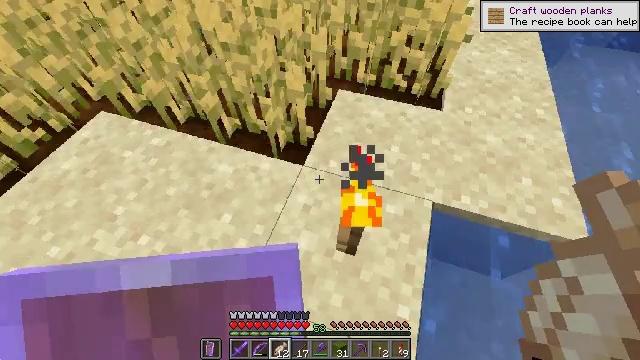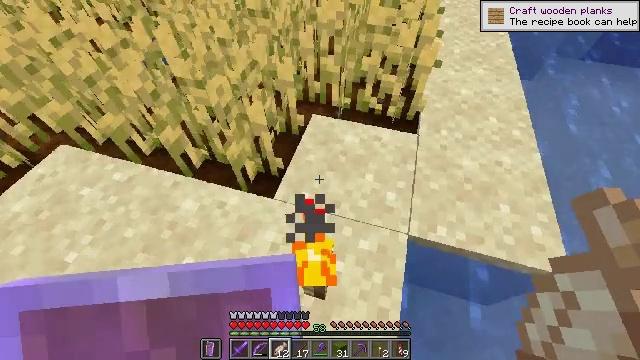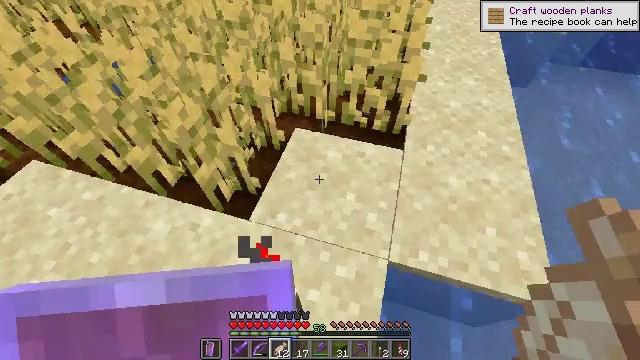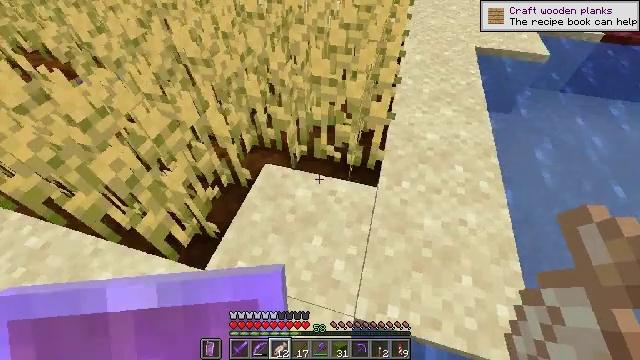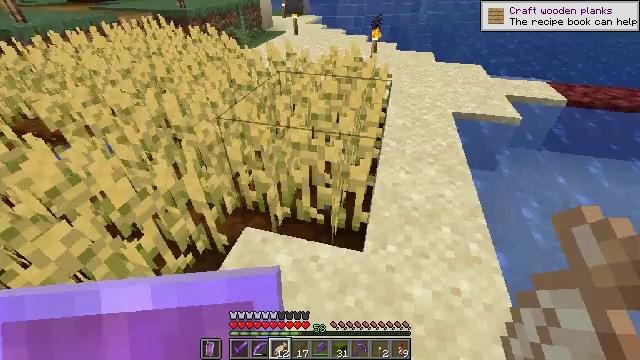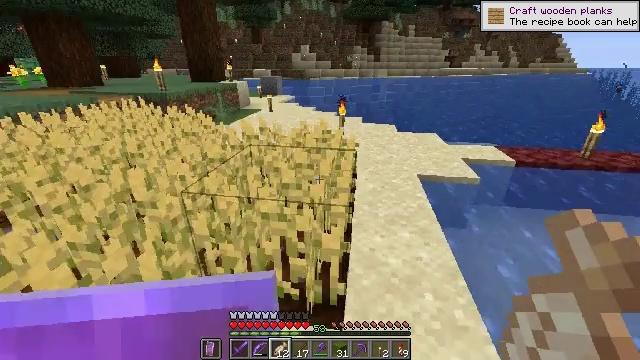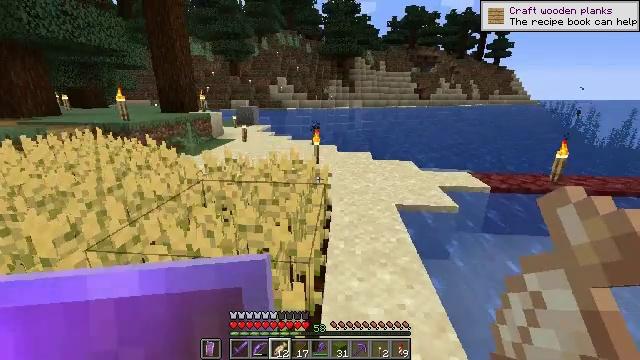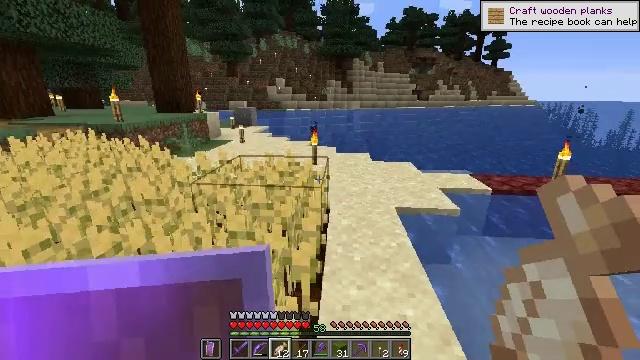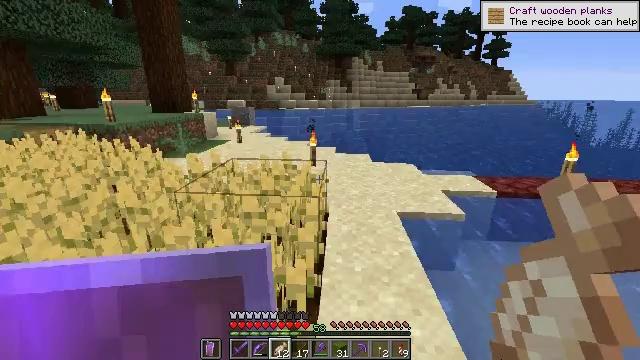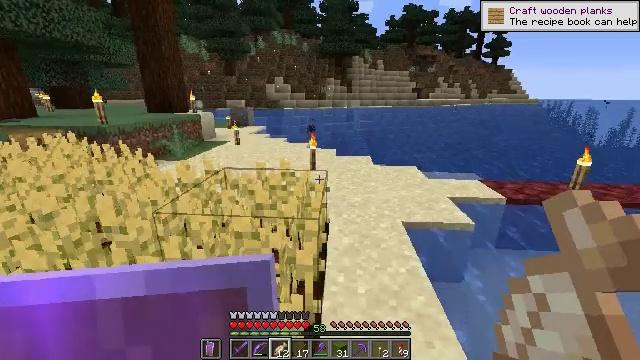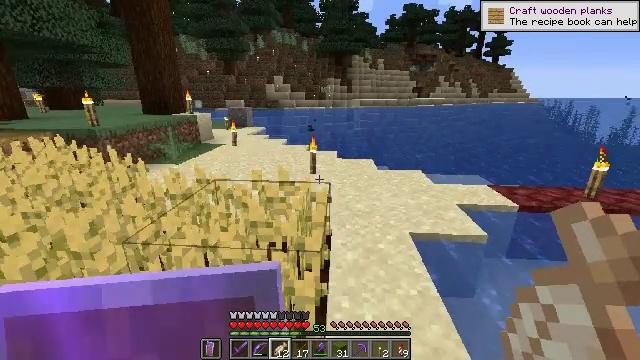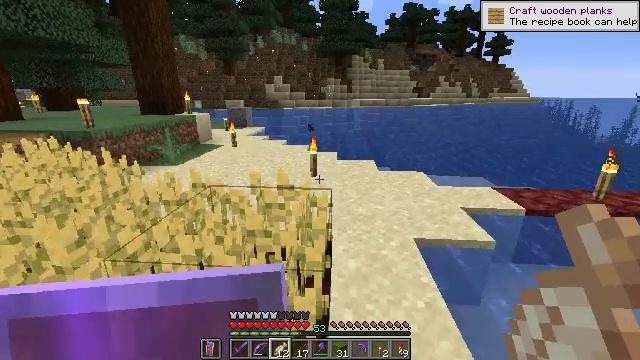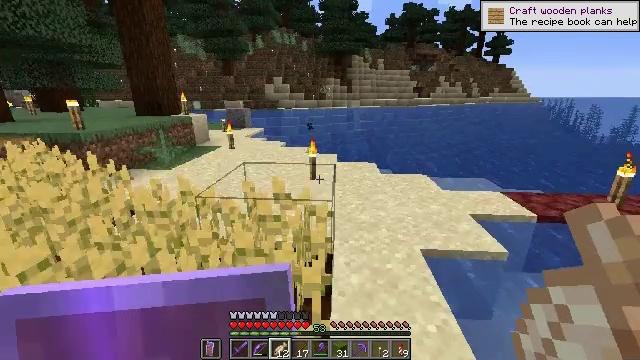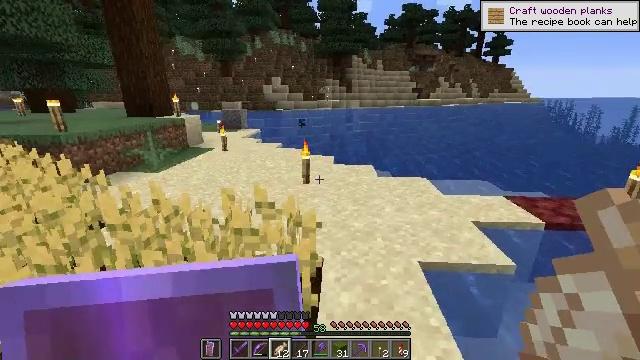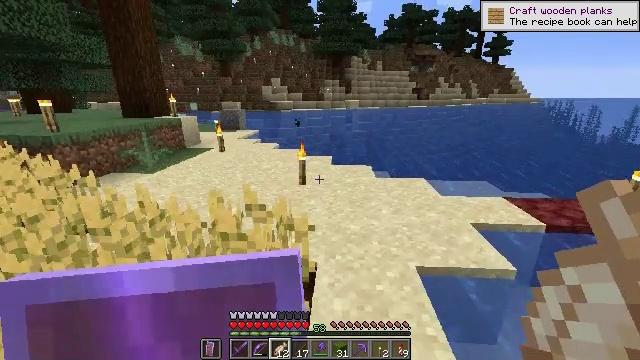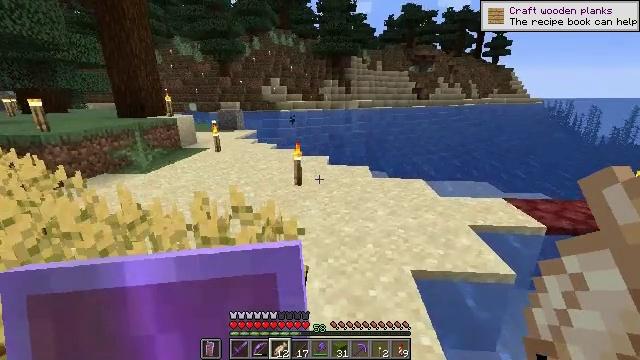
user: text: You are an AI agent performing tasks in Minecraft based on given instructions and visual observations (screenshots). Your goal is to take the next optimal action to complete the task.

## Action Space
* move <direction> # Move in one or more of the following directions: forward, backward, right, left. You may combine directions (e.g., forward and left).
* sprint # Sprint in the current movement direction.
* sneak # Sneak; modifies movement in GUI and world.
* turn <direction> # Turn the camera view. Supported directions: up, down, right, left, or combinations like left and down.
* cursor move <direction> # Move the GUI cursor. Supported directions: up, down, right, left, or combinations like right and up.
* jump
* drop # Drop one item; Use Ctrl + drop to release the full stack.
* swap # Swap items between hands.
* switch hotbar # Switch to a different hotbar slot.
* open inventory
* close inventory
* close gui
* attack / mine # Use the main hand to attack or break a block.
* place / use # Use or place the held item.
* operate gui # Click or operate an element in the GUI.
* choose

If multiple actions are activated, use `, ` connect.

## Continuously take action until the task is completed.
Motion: motion action
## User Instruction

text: Get a green carpet from the crafting table.
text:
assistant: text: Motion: move forward and move right, turn right and up
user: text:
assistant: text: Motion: move forward and move right
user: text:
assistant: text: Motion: move forward and move right, turn up
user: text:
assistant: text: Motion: move forward and move right, turn right and up
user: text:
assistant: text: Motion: move forward, turn right and up
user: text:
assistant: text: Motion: move forward, turn right and up
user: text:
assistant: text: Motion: move forward
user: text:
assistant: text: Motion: move forward
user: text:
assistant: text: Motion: move forward
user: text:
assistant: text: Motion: move forward
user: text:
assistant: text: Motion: move forward
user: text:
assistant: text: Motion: move forward and move right
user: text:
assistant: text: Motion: move forward and move right
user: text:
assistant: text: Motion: move forward and move right
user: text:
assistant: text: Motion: move forward and move right, sprint
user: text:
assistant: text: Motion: move forward and move right, sprint
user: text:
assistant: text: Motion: move forward, sprint
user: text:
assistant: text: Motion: move forward, sprint, turn left
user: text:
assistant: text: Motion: move forward, sprint, turn left and up
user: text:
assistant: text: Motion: move forward, sprint, turn left and up
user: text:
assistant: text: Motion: move forward, sprint, turn left and up
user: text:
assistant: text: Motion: move forward, sprint, turn left
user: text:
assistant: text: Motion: move forward, sprint
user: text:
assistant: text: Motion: move forward, sprint
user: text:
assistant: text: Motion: move forward, sprint
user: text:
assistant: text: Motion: move forward, sprint
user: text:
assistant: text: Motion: move forward, sprint
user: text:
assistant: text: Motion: move forward, sprint
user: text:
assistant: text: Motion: move forward, sprint
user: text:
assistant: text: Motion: move forward, sprint